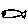
Label: fish